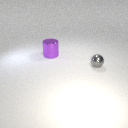
small gray metal sphere in front of large purple metal cylinder